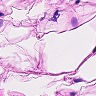
Metastatic tissue present: no